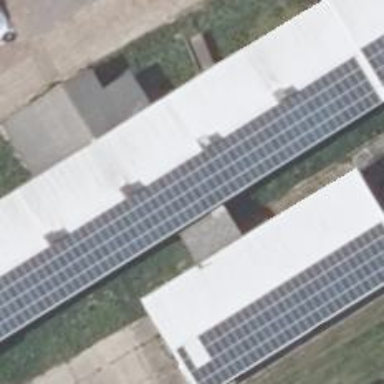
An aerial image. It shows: Solar-powered generator using photovoltaic technology. This small installation generates electricity through solar photovoltaic panels.